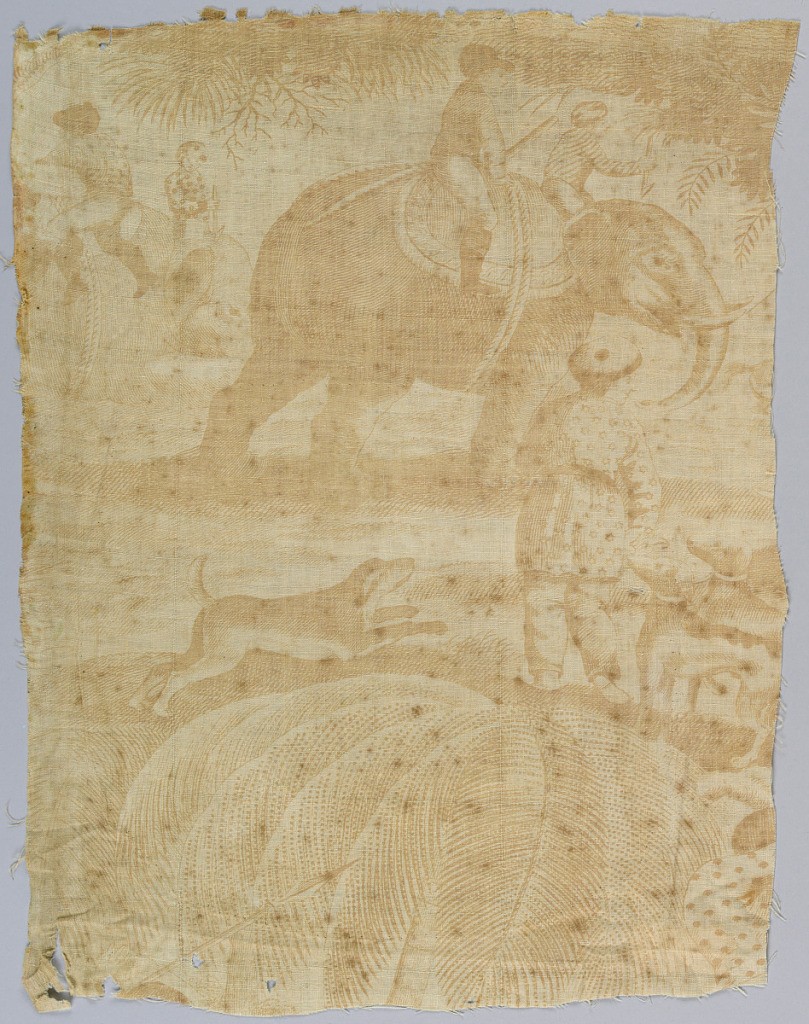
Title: Fragment
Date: ca. 1815
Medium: cotton Technique: printed by engraved roller on plain weave
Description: Three fragments that together form a pattern of a boar hunting scene.